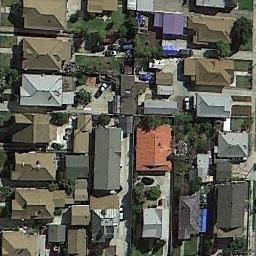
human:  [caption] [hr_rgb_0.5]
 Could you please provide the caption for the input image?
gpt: A dense residential area has lots of trees and houses arranged neatly .

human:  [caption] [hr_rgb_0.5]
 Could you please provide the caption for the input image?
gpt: In densely populated areas there are densely arranged houses and trees of different sizes and shapes .

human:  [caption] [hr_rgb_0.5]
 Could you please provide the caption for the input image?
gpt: The dense residential is next to the road and some trees .

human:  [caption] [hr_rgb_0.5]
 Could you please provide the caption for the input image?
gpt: The distance between the houses is very small .

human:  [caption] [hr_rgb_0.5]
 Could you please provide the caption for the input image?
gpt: There are brown and gray buildings on a dense residential area .